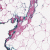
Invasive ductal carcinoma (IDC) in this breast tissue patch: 0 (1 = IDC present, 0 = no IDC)